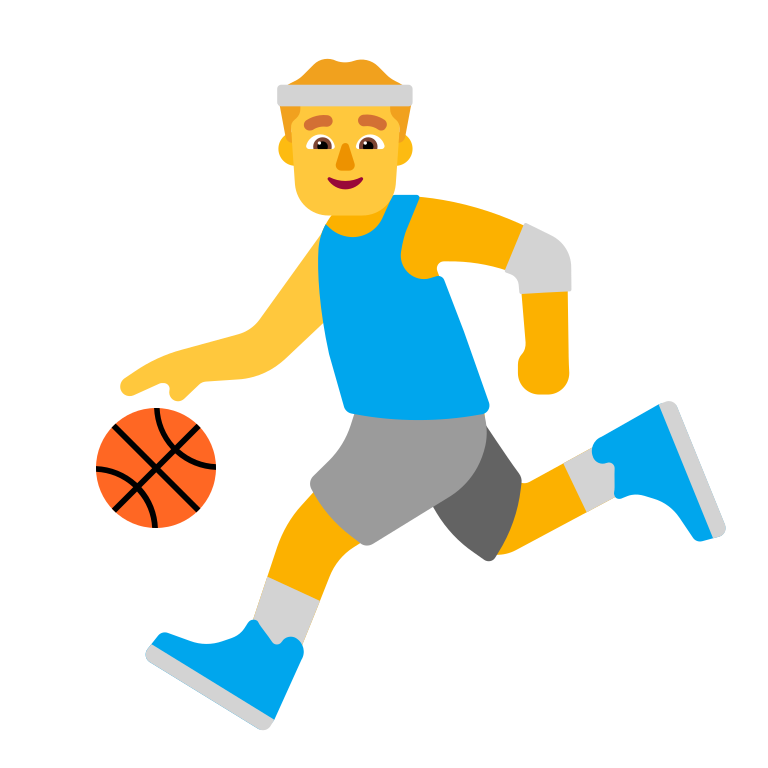
man bouncing ball flat default